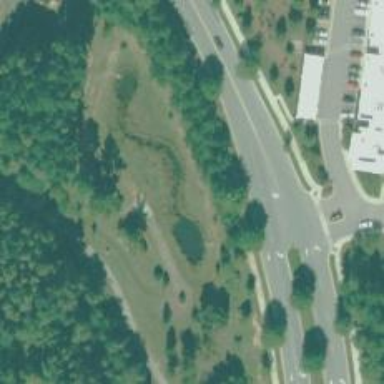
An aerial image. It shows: Disc golf basket.